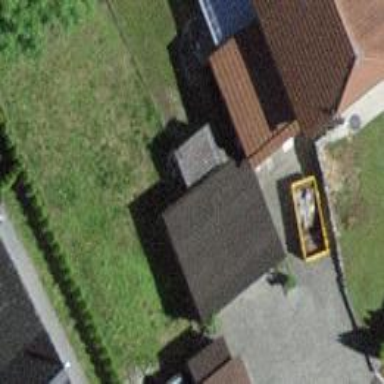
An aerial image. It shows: View of roof of building.